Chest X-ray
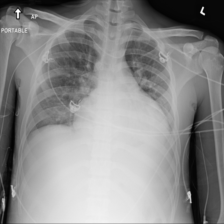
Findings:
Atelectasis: positive
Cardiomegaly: negative
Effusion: negative
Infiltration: positive
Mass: negative
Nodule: negative
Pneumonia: negative
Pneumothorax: negative
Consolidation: negative
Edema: negative
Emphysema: negative
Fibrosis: negative
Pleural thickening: negative
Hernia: negative